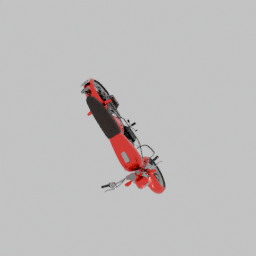
Label: mechanical